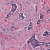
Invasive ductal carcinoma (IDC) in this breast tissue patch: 1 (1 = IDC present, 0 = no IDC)